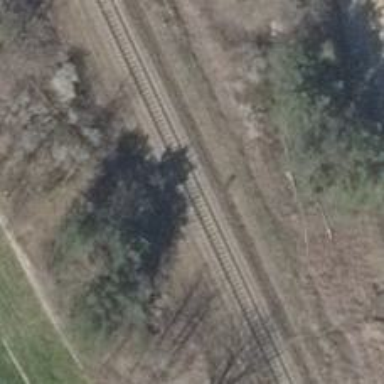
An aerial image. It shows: Railway signal.